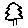
Label: tree